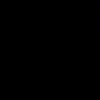
Label: space